Question: Hi I have a problem setting the font of a web view inside my application.
This is the code I'm using:
'''
holder.info.loadDataWithBaseURL("", MessageFormat.format("<body link={0}><span style="color:{1};font-family:{2}; line-height: 1.6;">{3}</span></body>", new String[]{String.valueOf(ColorManager.generalColorHEX), String.valueOf(ColorManager.colorNameActivityCellHEX), "Brandon_light",pins.get(position).getSnippet().toString()}), DataManager.mimeType, DataManager.encoding, "");
'''
but the font does not change inside the web view.
I have already imported the font inside the app.
Font included:

Thanks in advance!
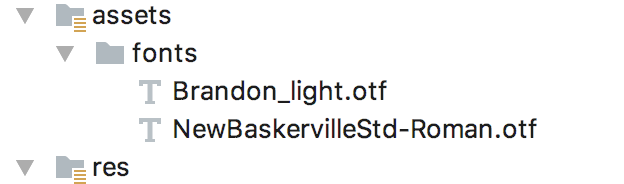
Answer: In your html add css before body like this
'''
@font-face {
font-family: 'MyWebFont';
src: url('file:///android_asset/fonts/Brandon_light.otf');
}
body {
font-family: 'MyWebFont', Fallback, sans-serif;
}
'''
Now your font will work perfectly.